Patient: sex F, age 69
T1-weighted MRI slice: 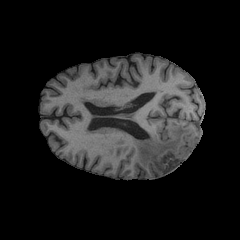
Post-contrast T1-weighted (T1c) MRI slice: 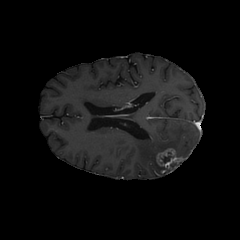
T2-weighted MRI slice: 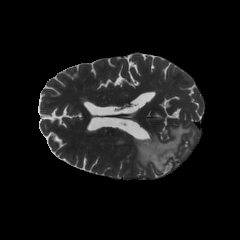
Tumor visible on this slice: yes
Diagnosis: Glioblastoma, IDH-wildtype
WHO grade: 4